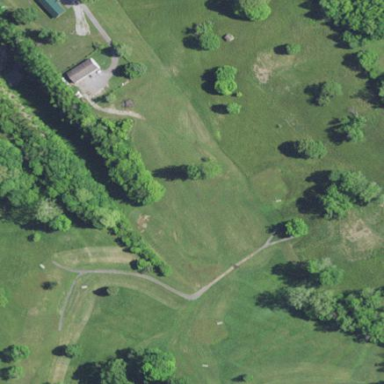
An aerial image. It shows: Recreation ground featuring disc golf course.